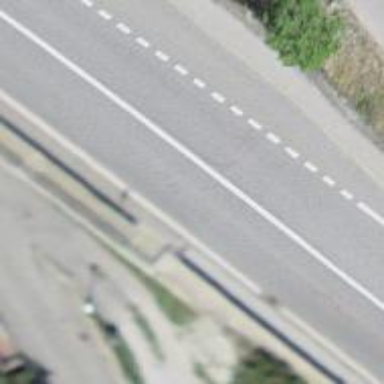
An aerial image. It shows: Set of steps on the road.